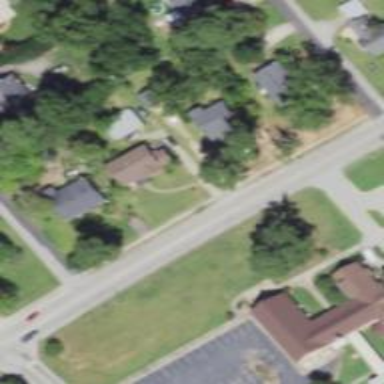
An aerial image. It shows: Residential road with separate sidewalk.